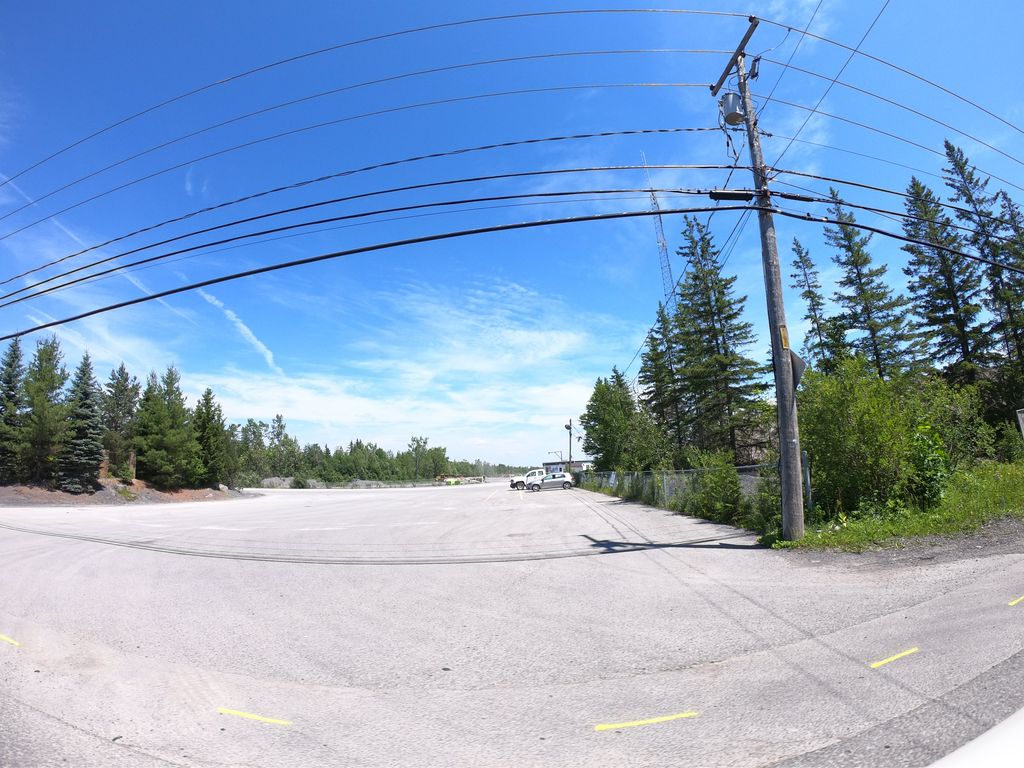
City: ottawa-gatineau